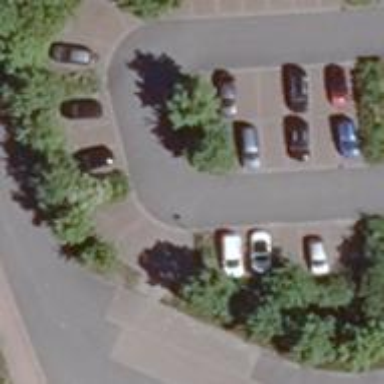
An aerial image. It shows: Asphalt parking aisle road.